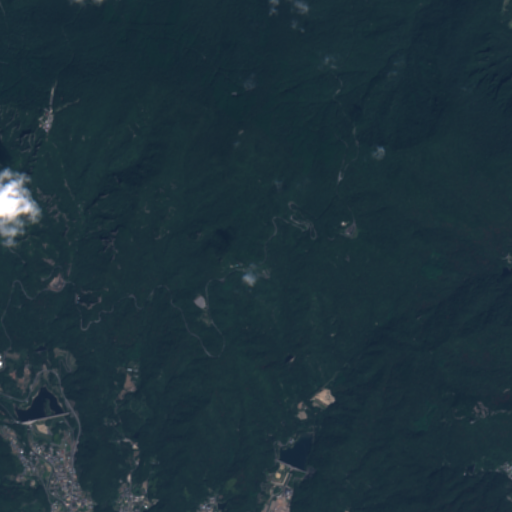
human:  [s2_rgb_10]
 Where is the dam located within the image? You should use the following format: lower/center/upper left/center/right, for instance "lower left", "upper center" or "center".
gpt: The dam is located in the lower center of the image.
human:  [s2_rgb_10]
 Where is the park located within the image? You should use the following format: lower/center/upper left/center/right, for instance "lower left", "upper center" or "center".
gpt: The park is located in the upper right of the image.
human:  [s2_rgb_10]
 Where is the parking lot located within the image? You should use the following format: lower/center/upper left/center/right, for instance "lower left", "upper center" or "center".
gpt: The parking lot is located in the upper left of the image.
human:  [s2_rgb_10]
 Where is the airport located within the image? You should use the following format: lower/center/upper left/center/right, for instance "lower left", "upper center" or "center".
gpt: There is no airport in the image.